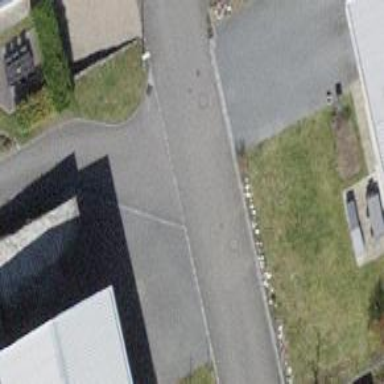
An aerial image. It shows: Residential road with asphalt surface and no sidewalk.